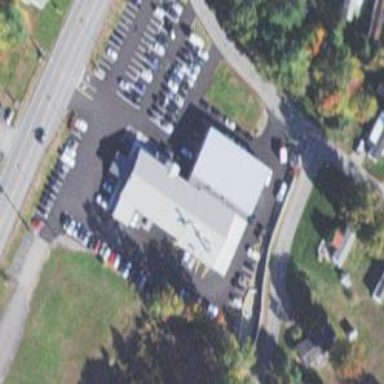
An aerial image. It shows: Car rental service.